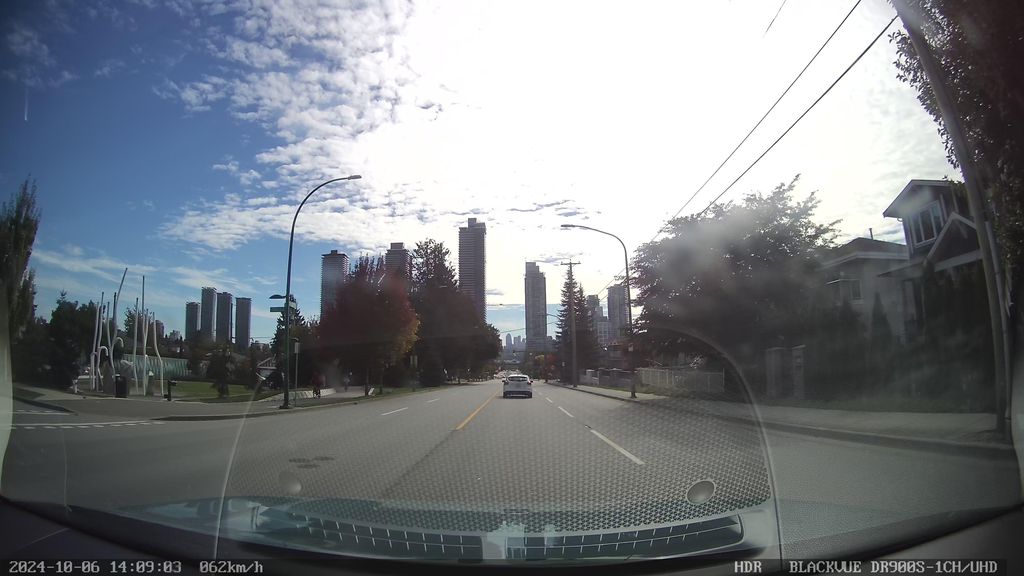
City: vancouver